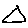
Label: triangle